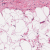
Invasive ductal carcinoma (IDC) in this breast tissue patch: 0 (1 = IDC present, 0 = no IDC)